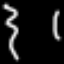
Label: squiggle